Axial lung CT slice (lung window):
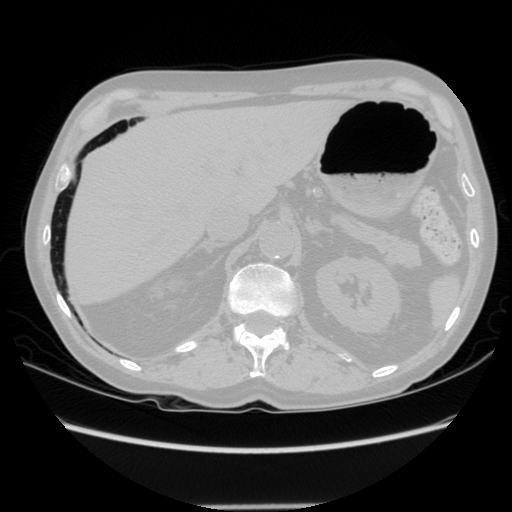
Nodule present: no